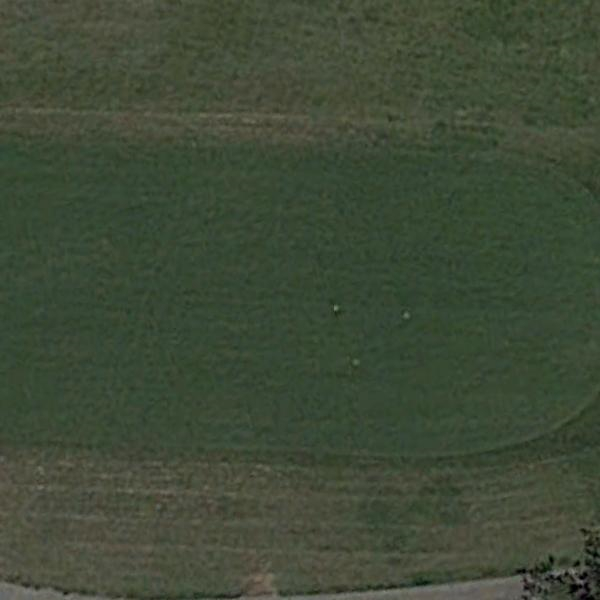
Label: Meadow